Question: I am making a simple dropdown menu using Bootstrap 3 to sort my list of users as follows:
'''
<div class="dropdown">
<button class="btn btn-default dropdown-toggle" type="button" id="sortUsers" data-toggle="dropdown">
Sort by
<span class="caret"></span>
</button>
<ul class="dropdown-menu" role="menu" aria-labelledby="sortUsers">
<li role="presentation"><a role="menuitem" tabindex="-1" href="#">First Name<span class="glyphicon glyphicon-sort-by-alphabet"></span></a></li>
<li role="presentation"><a role="menuitem" tabindex="-1" href="#">Last Name</a></li>
<li role="presentation"><a role="menuitem" tabindex="-1" href="#">Nickname</a></li>
</ul>
</div>
'''
However, the glyphicon is not aligned on the same line. How can I make it be on the same line as "First Name"?

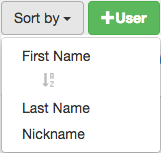
Answer: Many thanks for your investigations. Since it appears that the JavaScript and HTML are not the problems, I decided to check my css file and found that I was overriding the default dropdown class specs. I have since adjusted it, and now it works as expected. Thanks again for all those who helped, I will upvote. :)